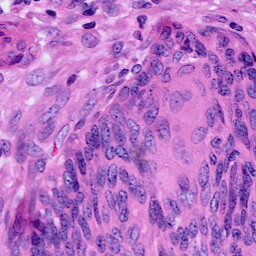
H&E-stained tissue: Cervix